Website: home-depot
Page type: account-dashboard
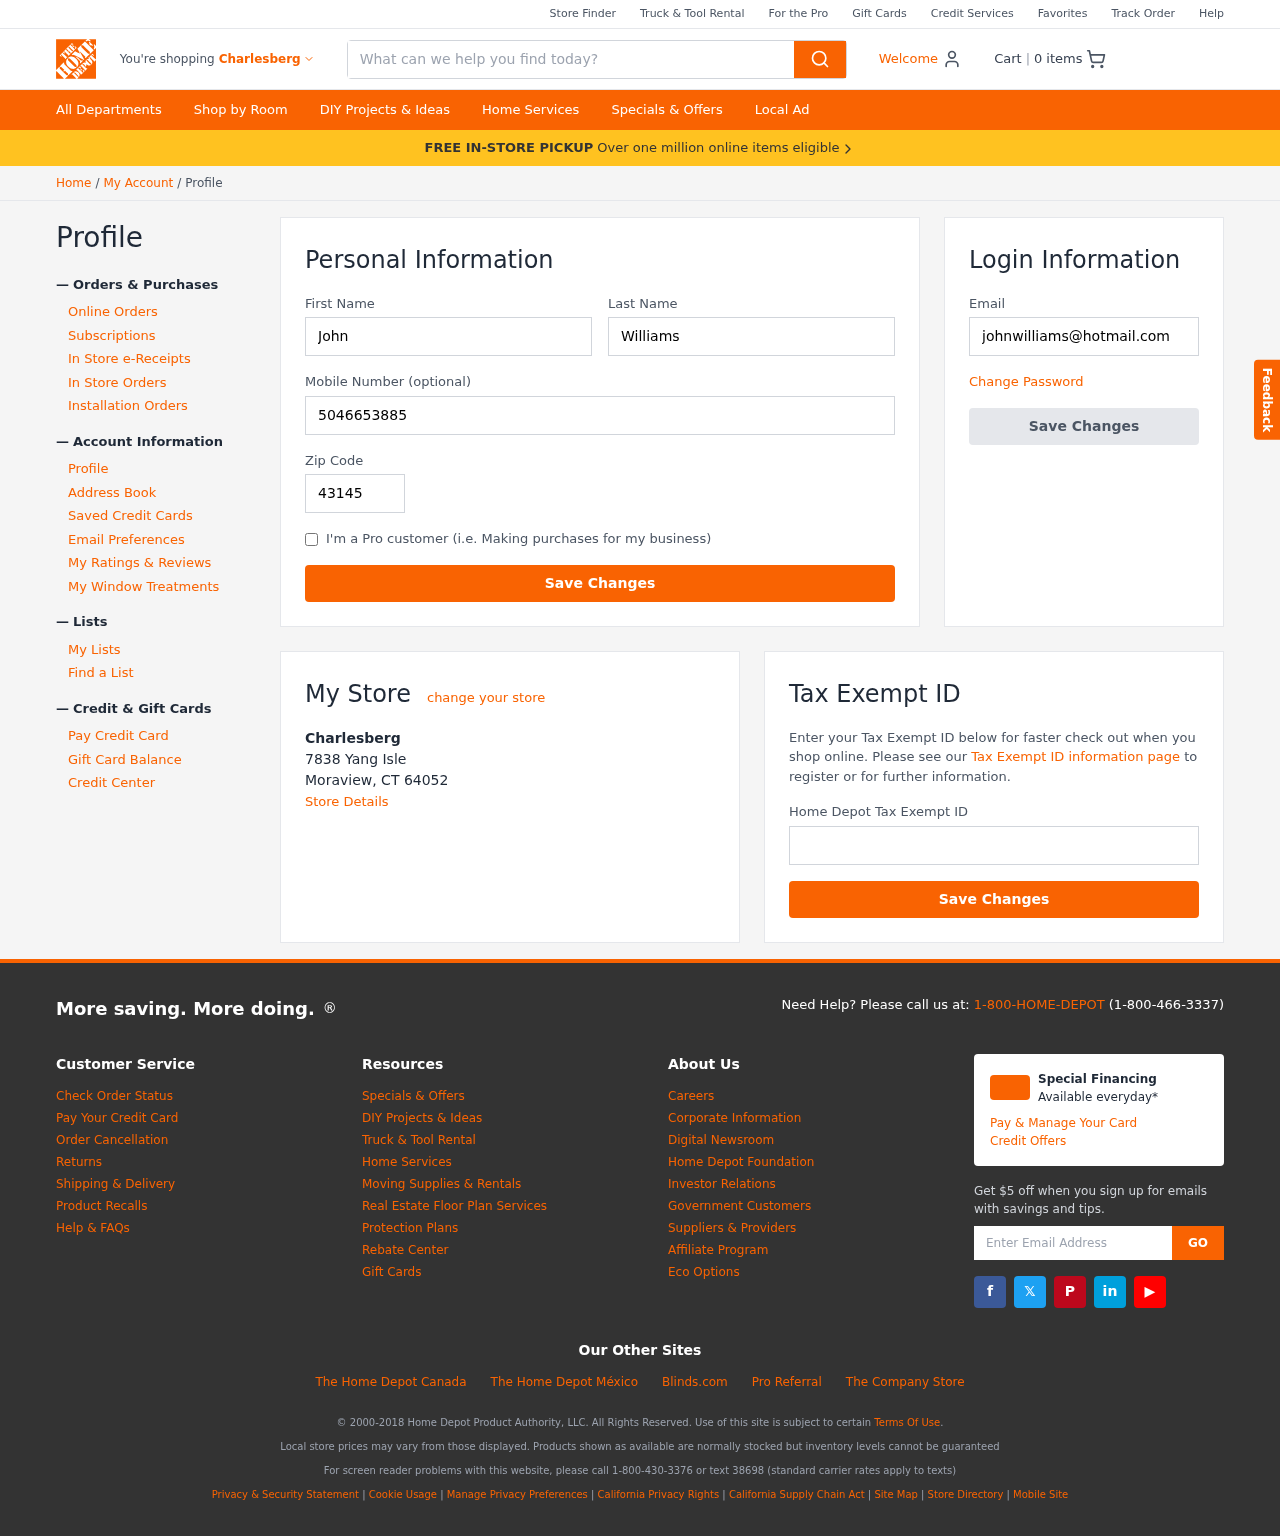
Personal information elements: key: PII_CITY
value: Charlesberg
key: PII_EMAIL
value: johnwilliams@hotmail.com
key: PII_FIRSTNAME
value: John
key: PII_LASTNAME
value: Williams
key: PII_LOCATION1_CITY_STATE_ZIP
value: Moraview, CT 64052
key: PII_LOCATION1_NAME
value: Charlesberg
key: PII_LOCATION1_STREET
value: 7838 Yang Isle
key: PII_PHONE
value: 5046653885
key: PII_POSTCODE
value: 43145
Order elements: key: ORDER_NUM_ITEMS
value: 0
Search elements: key: HEADER_SEARCH
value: What can we help you find today?